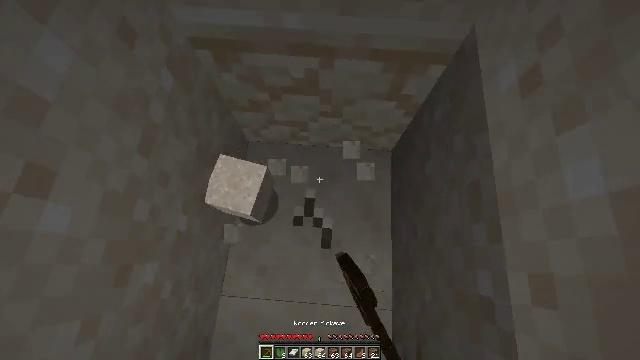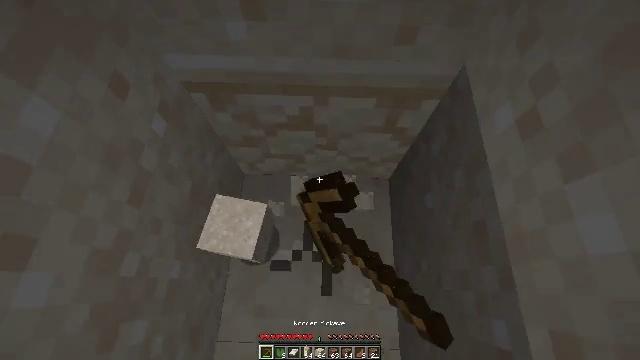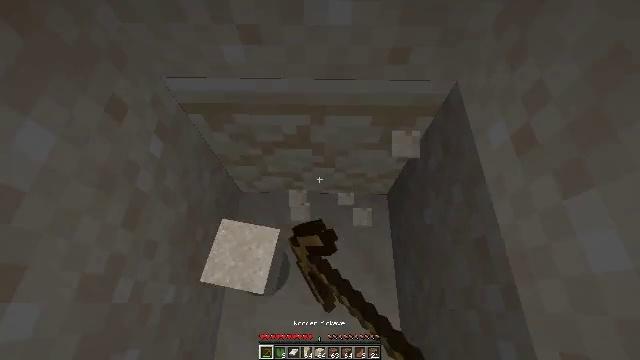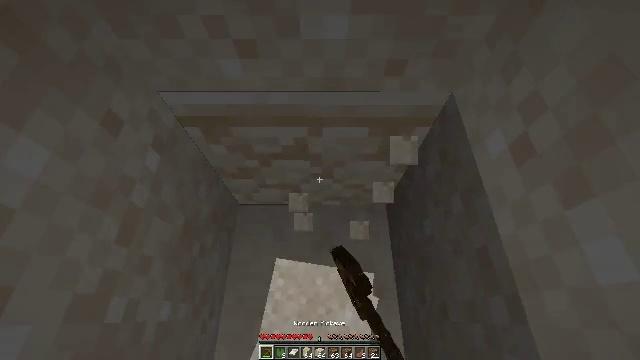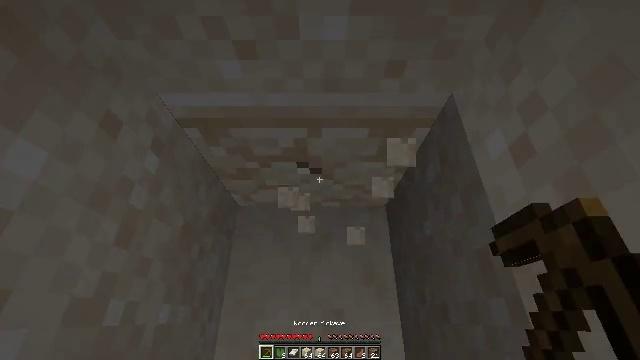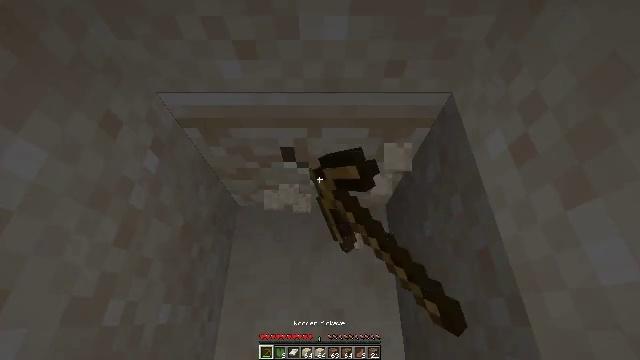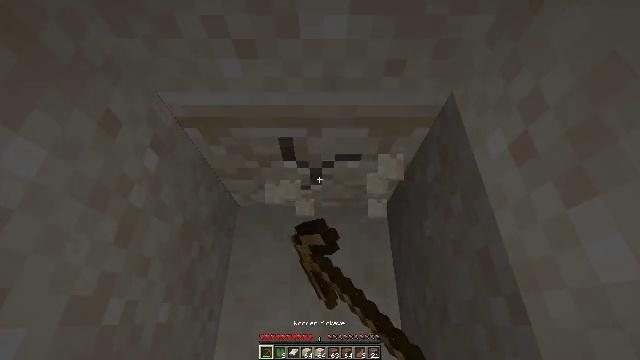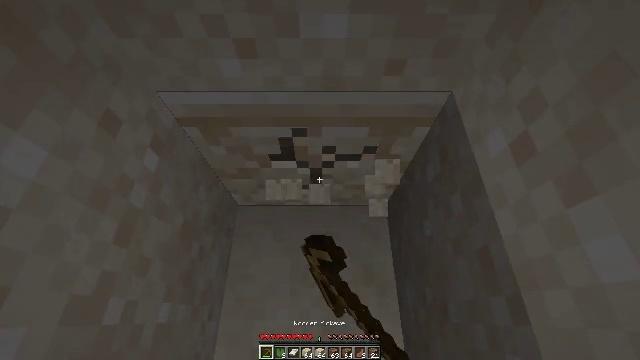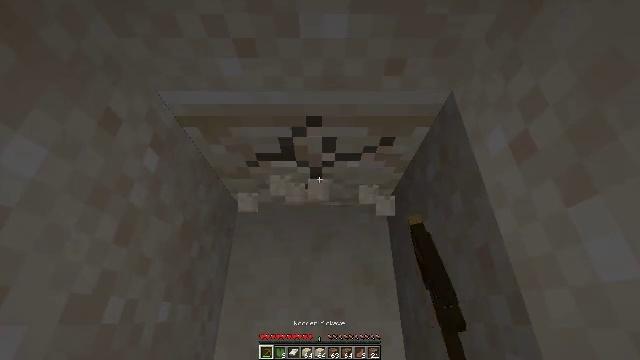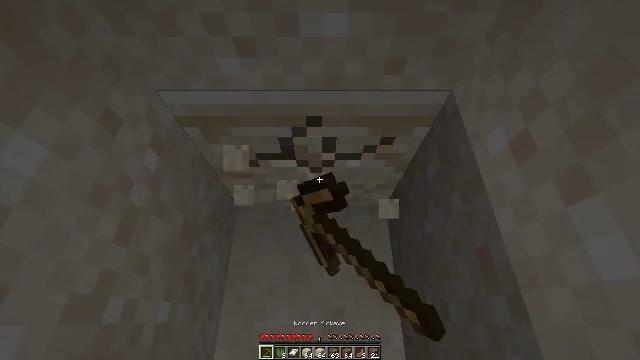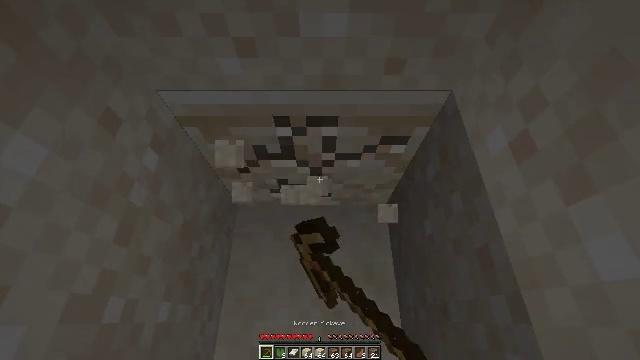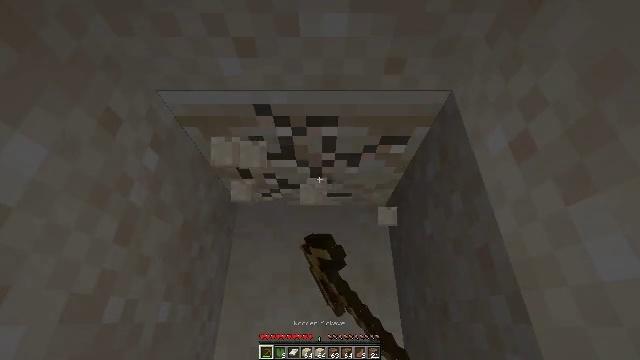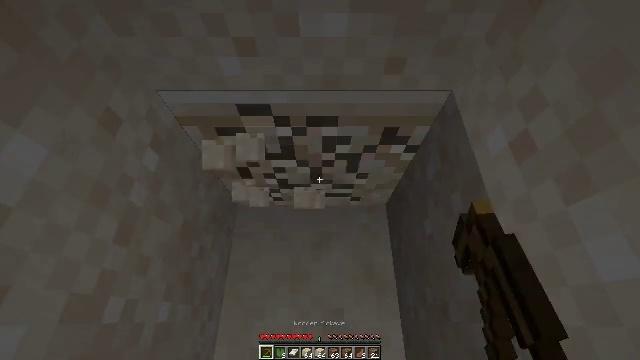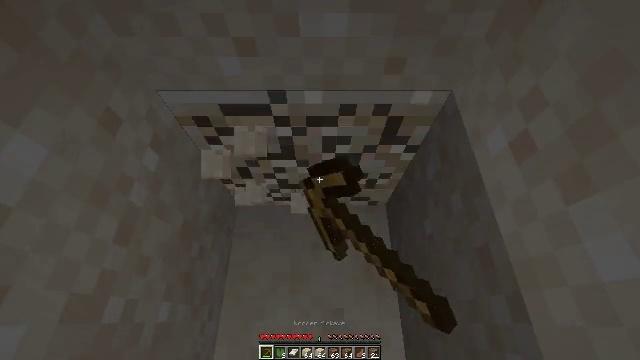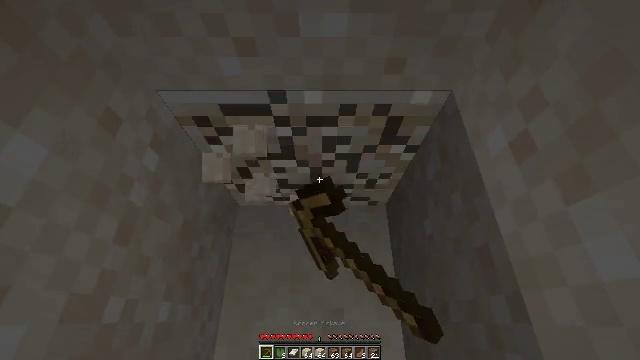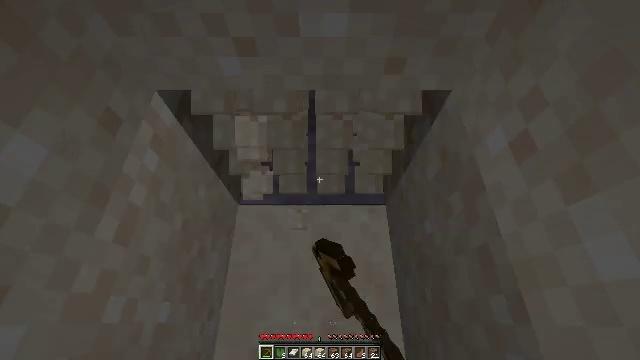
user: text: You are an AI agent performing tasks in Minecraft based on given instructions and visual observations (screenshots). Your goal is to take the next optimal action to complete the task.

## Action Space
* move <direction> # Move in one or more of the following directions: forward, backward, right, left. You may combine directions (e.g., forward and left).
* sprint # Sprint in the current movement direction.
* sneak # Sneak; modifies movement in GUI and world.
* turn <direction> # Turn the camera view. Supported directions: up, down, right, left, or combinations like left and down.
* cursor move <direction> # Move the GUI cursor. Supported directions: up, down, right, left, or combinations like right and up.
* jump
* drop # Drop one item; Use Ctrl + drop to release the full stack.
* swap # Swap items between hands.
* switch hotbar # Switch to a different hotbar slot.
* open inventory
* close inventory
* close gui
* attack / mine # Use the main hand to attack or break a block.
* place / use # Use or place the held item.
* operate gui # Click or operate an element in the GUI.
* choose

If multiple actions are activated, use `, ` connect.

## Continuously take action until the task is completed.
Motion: motion action
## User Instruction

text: Gather sandstone from the desert.
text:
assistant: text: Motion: turn right and up, attack / mine
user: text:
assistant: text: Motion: turn right and up, attack / mine
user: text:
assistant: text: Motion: turn up, attack / mine
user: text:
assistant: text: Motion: attack / mine
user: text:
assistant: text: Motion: attack / mine
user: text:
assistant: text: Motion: attack / mine
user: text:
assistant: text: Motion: attack / mine
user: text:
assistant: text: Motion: attack / mine
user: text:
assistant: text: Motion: attack / mine
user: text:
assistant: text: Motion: attack / mine
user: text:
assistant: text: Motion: attack / mine
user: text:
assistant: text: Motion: attack / mine
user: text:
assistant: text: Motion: attack / mine
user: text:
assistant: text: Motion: attack / mine
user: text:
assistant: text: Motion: attack / mine
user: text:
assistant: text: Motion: move back, attack / mine
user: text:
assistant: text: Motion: move back, attack / mine
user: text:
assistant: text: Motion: move back, attack / mine
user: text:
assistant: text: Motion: move back, attack / mine
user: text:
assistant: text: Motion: move back, attack / mine
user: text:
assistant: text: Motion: move back, attack / mine
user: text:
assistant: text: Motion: attack / mine
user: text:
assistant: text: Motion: attack / mine
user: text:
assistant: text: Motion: attack / mine
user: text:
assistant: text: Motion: attack / mine
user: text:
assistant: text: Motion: attack / mine
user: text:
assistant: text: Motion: attack / mine
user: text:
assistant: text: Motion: attack / mine
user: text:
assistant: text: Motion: attack / mine
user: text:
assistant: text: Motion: attack / mine